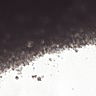
Metastatic tissue present: no